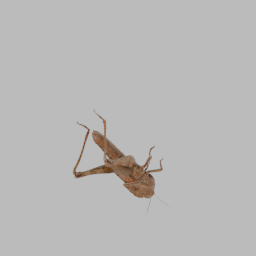
Label: animals